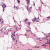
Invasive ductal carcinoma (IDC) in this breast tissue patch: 1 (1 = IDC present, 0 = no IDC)